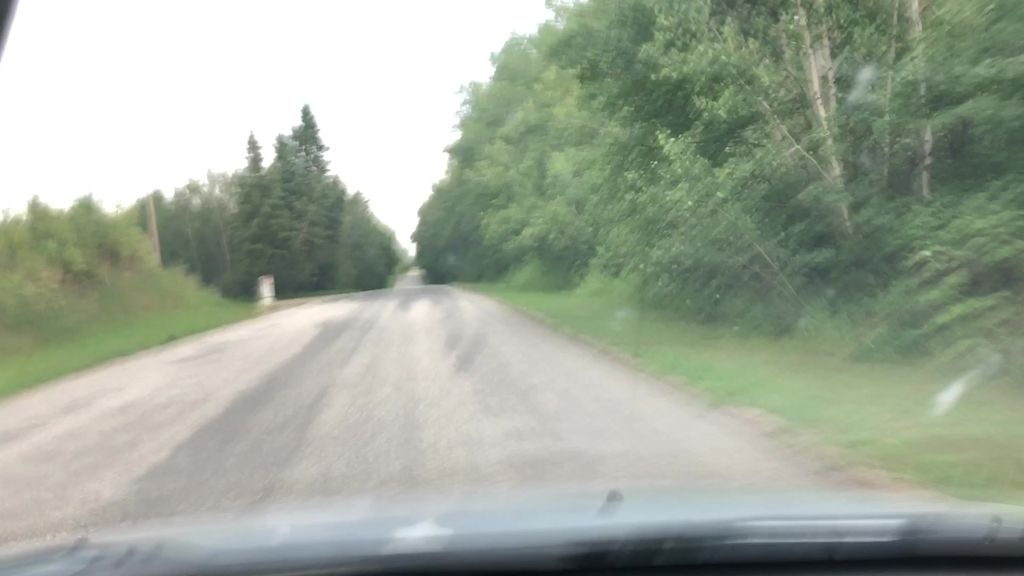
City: edmonton